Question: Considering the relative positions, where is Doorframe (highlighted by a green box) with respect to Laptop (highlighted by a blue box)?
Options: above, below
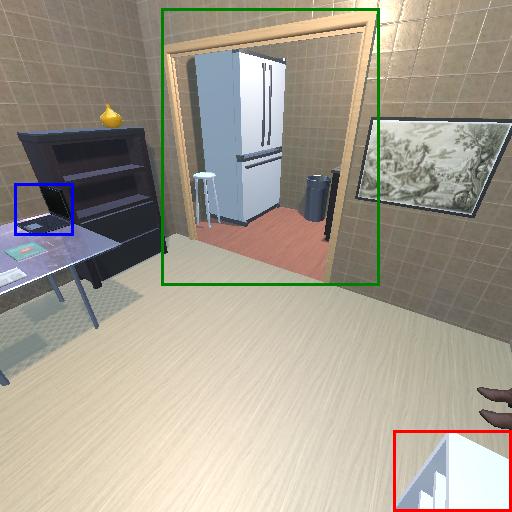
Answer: above